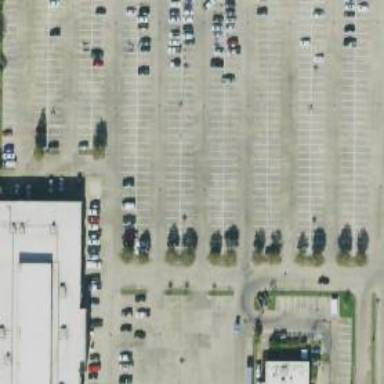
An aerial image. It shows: Parking space.